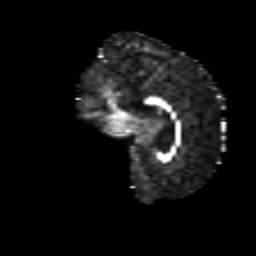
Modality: FA
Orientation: sagittal
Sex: male
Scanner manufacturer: siemens
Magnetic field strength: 3 T
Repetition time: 5 s
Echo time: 0.071 s